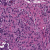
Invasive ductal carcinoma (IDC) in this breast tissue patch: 1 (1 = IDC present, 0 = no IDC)